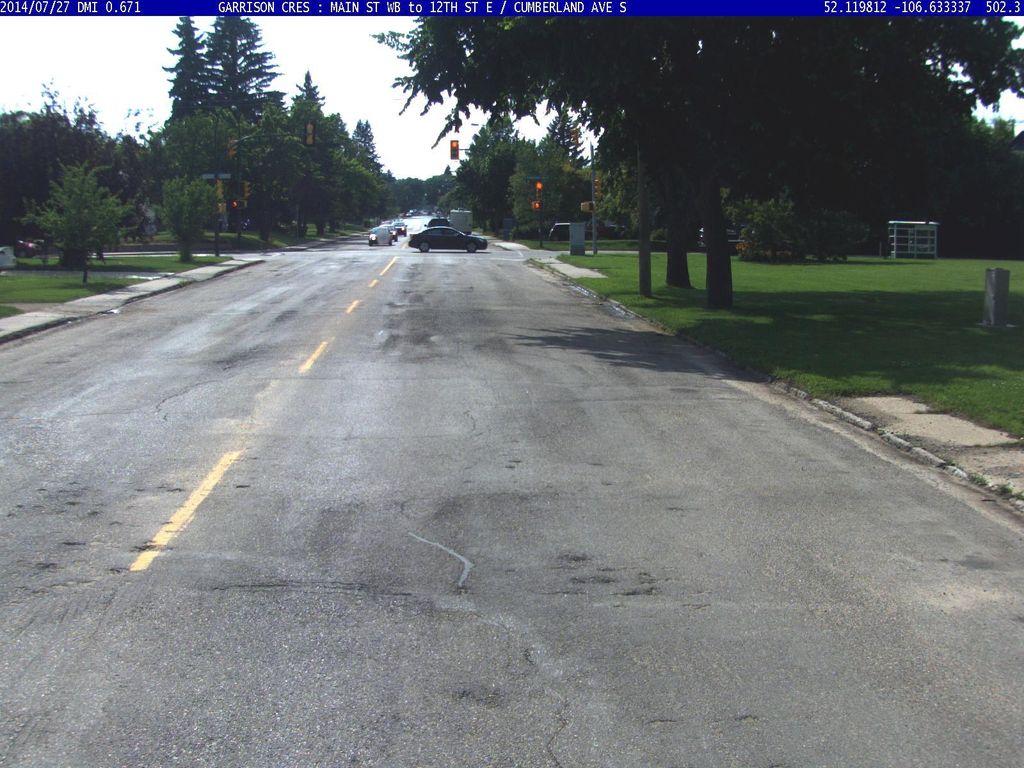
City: saskatoon